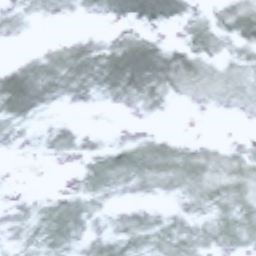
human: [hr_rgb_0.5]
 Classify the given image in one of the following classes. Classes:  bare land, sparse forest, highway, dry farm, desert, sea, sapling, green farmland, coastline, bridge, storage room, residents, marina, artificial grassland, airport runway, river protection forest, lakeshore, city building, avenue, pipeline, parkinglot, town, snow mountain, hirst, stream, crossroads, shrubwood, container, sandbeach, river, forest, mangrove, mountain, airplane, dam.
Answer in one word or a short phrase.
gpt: snow mountain